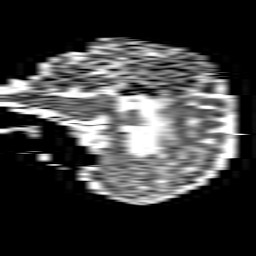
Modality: ADC
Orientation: sagittal
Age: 60
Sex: male
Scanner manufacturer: philips
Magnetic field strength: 1.5 T
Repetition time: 3.659 s
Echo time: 0.07233 s